Question: I have one strange problem ( at least for me ). When I upload image and save to database then I show it on the page. The images are big '~10mb' and high resolution.
When I manually re-size the image to 500x500 they are fitted in the div and all is good. But if I didn't re-size them and try to load into the div they break all the divs. What I mean is this:
1. Image manually re-sized to 500x500
2. Images not re-sized and loaded into gallery with their dimensions.
This is the HTML and CSS of that part of page
'''
<div class="row">
<div class="col-md-4 col-ms-6">
<div class="g-item">
<img src="" alt="">
<a data-rel="lightbox" class="overlay" href="">
<span>+</span>
</a>
</div> <!-- /.g-item -->
</div> <!-- /.col-md-4 -->
</div> <!-- /.row -->
'''
and the css
'''
.g-item {
margin-bottom: 30px;
padding: 6px;
position: relative;
background-color: white;
overflow: hidden;
-webkit-backface-visibility: hidden;
/* Chrome, Safari, Opera */
backface-visibility: hidden;
}
.g-item img {
overflow: hidden;
width: 100%;
}
.g-item .overlay {
position: absolute;
width: 100%;
height: 100%;
background-color: #d8aa46;
text-align: center;
top: 0;
left: 0;
opacity: 0;
filter: alpha(opacity=0);
}
'''
If I try with 'height..' it is cropping the image...
EDIT:
I've put 'height' and 'width' to '250px'. Then 'min-width: 100%;' and 'min-height: 100%;' and this is the result. The image is not fitting.
'''
.g-item {
margin-bottom: 30px;
padding: 6px;
position: relative;
background-color: white;
overflow: hidden;
-webkit-backface-visibility: hidden;
/* Chrome, Safari, Opera */
backface-visibility: hidden;
width: 250px;
height: 250px;
}
.g-item img {
overflow: hidden;
min-width: 100%;
min-height: 100%;
}
'''

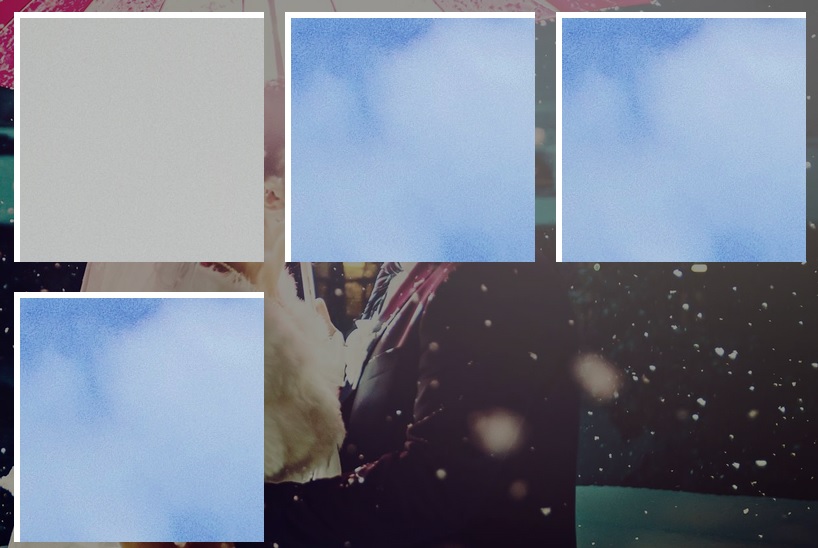
Answer: ## Option 1 (no Bootstrap)
---
# HTML
'''
<div class="row">
<div class="col-md-4 col-ms-6">
<div class="g-item" style="background-image:url('your-image-url');">
<a data-rel="lightbox" class="overlay" href="">
<span>+</span>
</a>
</div> <!-- /.g-item -->
</div> <!-- /.col-md-4 -->
</div> <!-- /.row -->
'''
# CSS
'''
.g-item{
width: 500px;
height: 500px;
background-position: center;
background-size: cover;
}
'''
## Option 2 (with Bootstrap)
Warning! This wil crop images in portrait orientation.
---
# HTML
'''
<div class="row">
<div class="col-md-4 col-ms-6">
<div class="g-item"">
<img clas="img-responsive" src="" alt="">
<a data-rel="lightbox" class="overlay" href="">
<span>+</span>
</a>
</div> <!-- /.g-item -->
</div> <!-- /.col-md-4 -->
</div> <!-- /.row -->
'''
# CSS
'''
.g-item{
width: 500px;
height: 500px;
}
'''